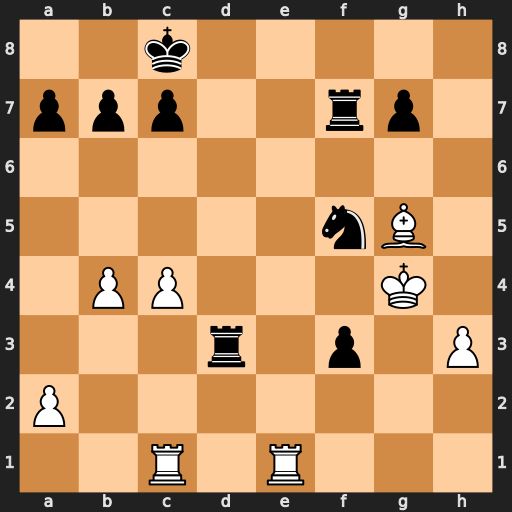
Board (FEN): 2k5/ppp2rp1/8/5nB1/1PP3K1/3r1p1P/P7/2R1R3
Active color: w
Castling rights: -
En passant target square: -
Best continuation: Re8+ Kd7 Rd8+